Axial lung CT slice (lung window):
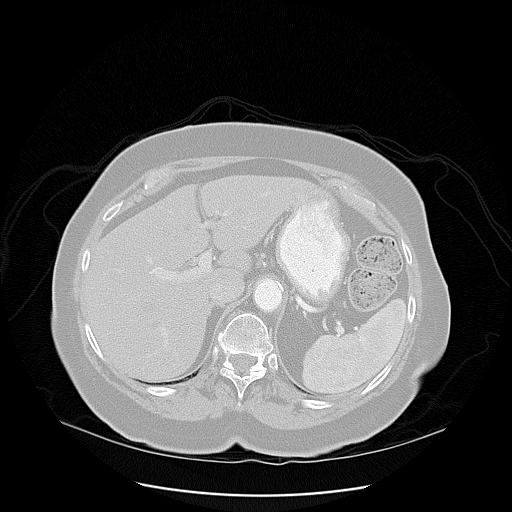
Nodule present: no